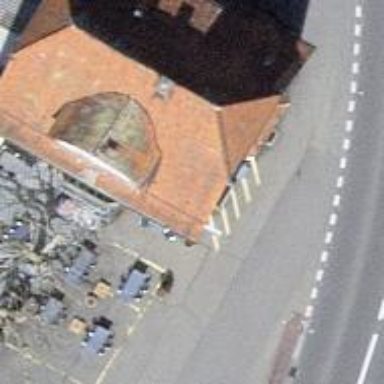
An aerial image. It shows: Restaurant.